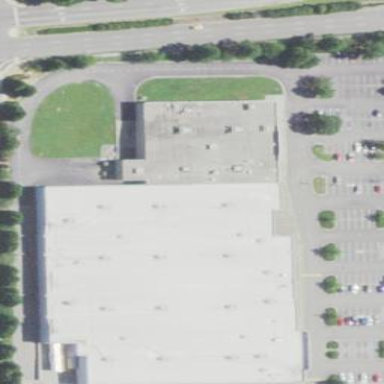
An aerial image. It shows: Commercial building.